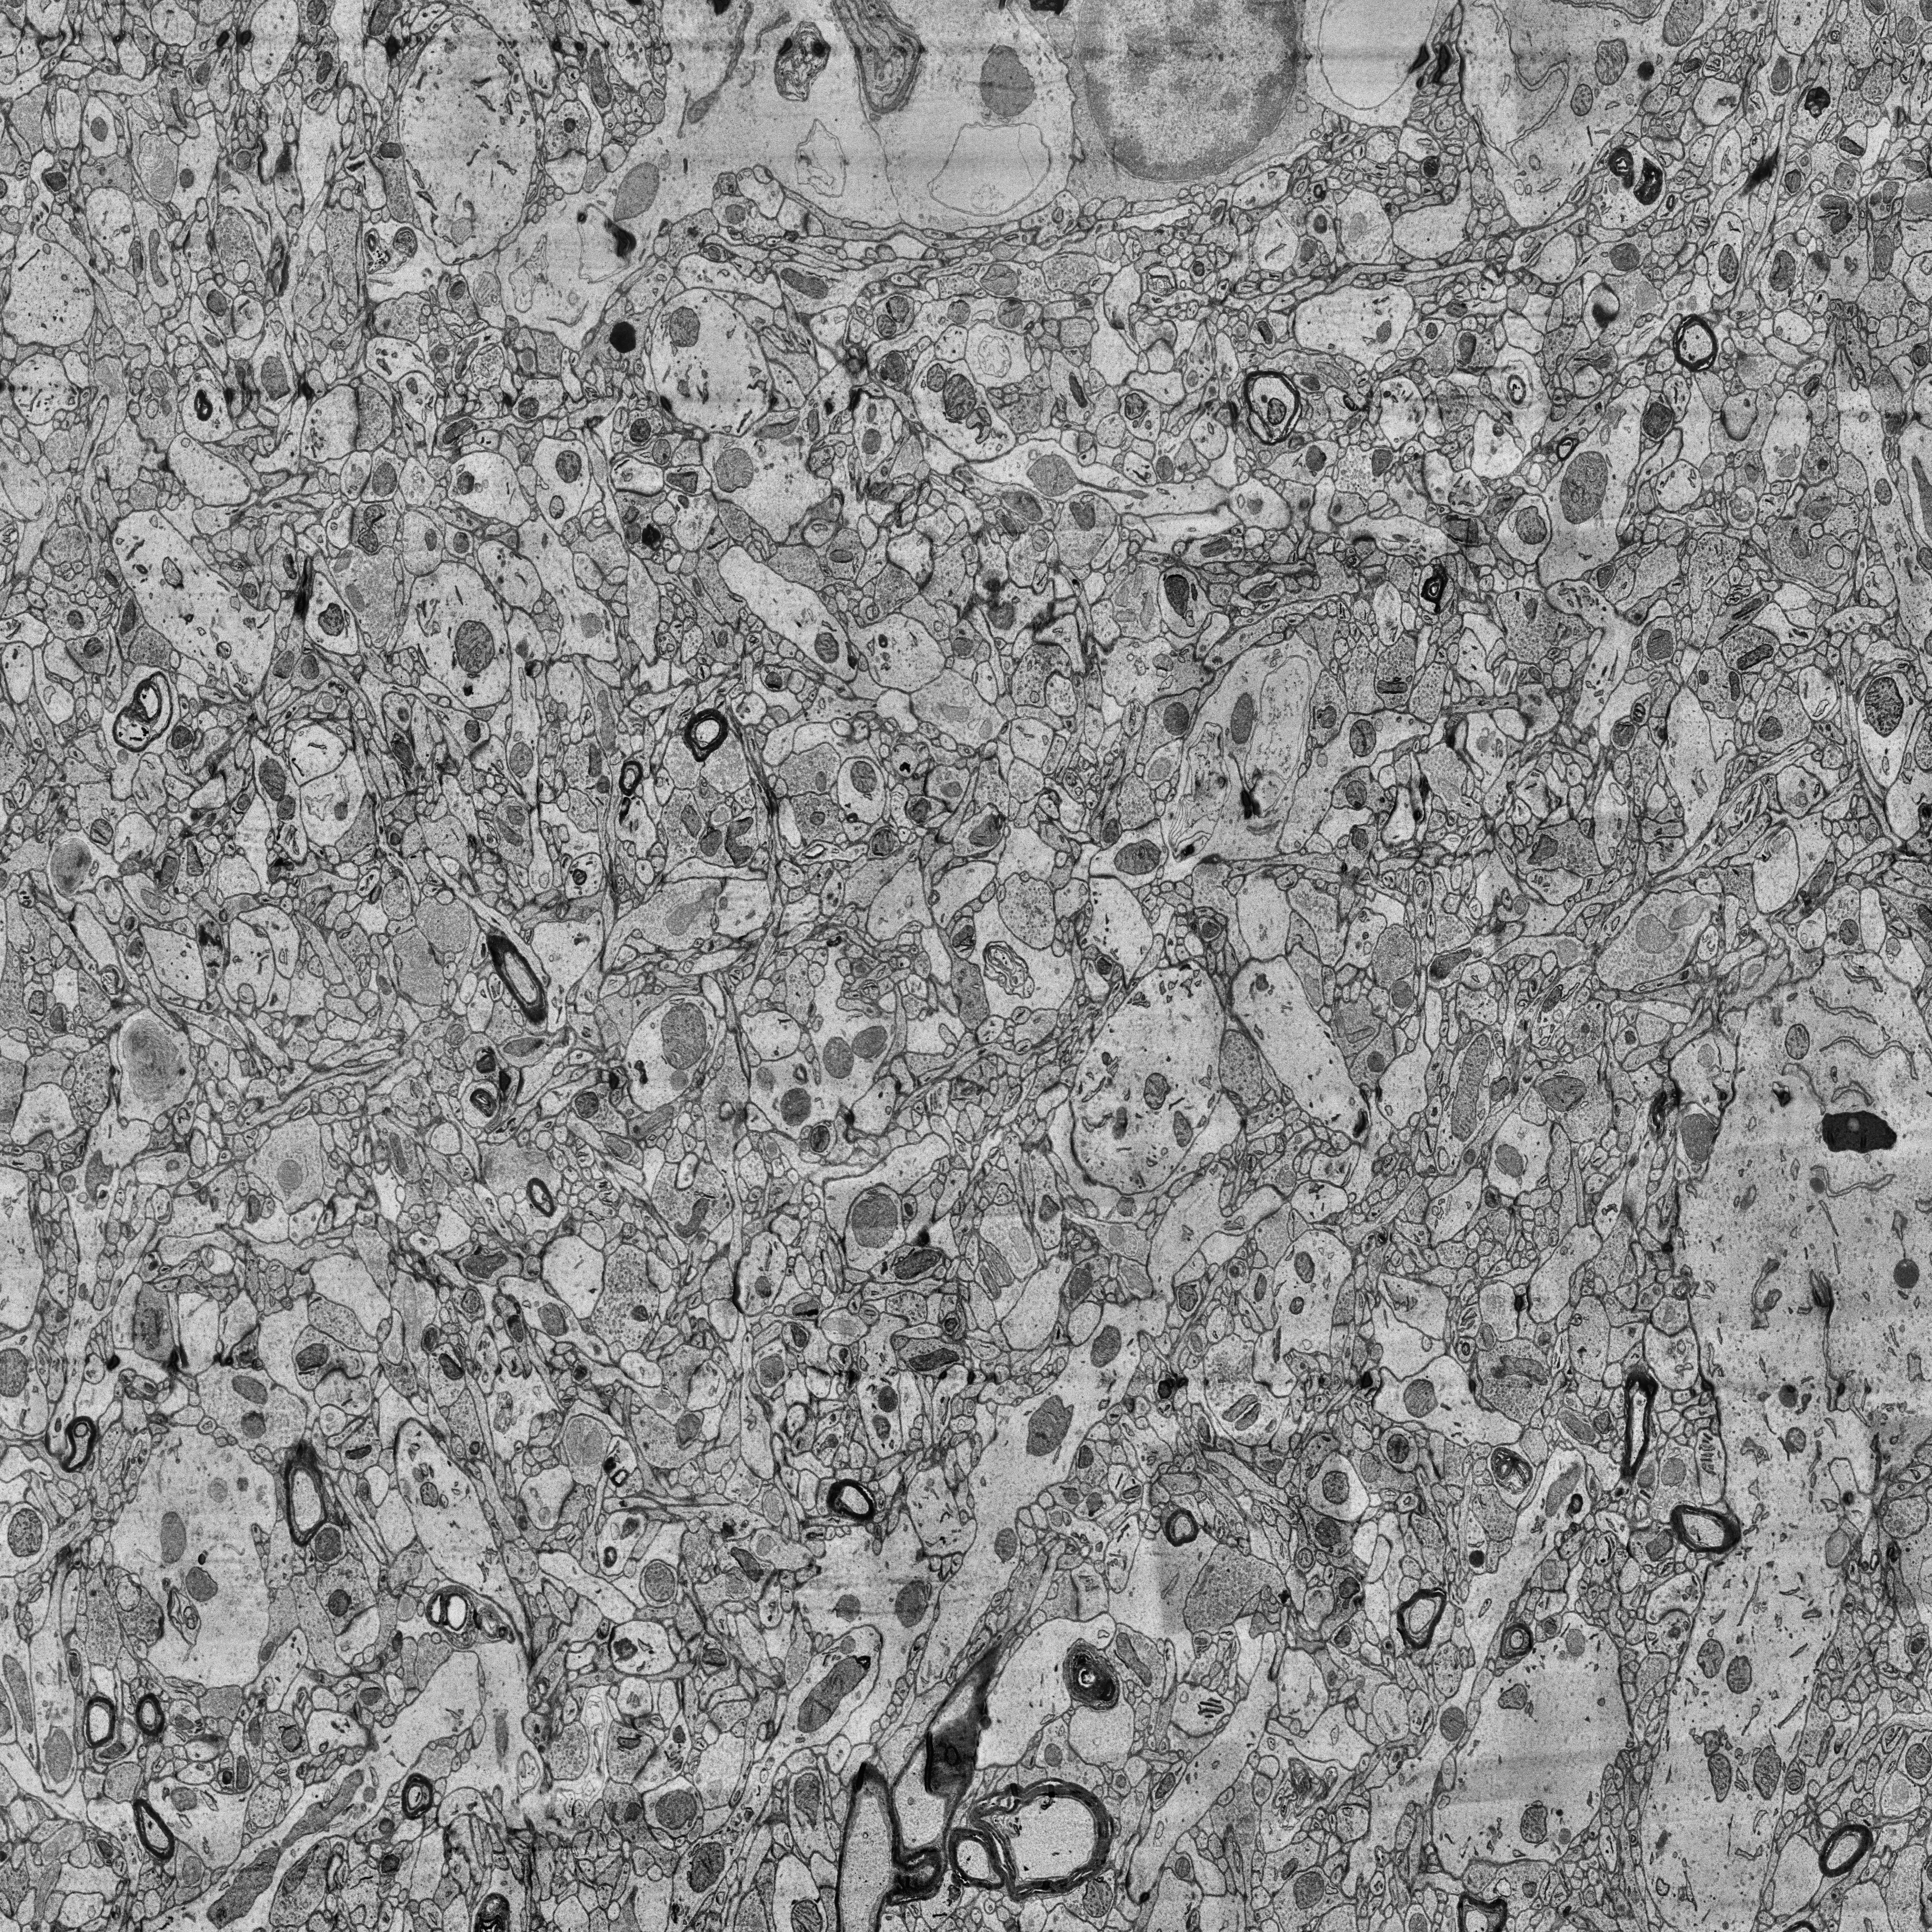
Electron microscopy slice of human cortex tissue
Slice depth (z): 157
Mitochondria instances in slice: 502